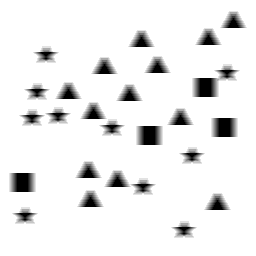
Squares: 4
Triangles: 13
Stars: 10
Total shapes: 27